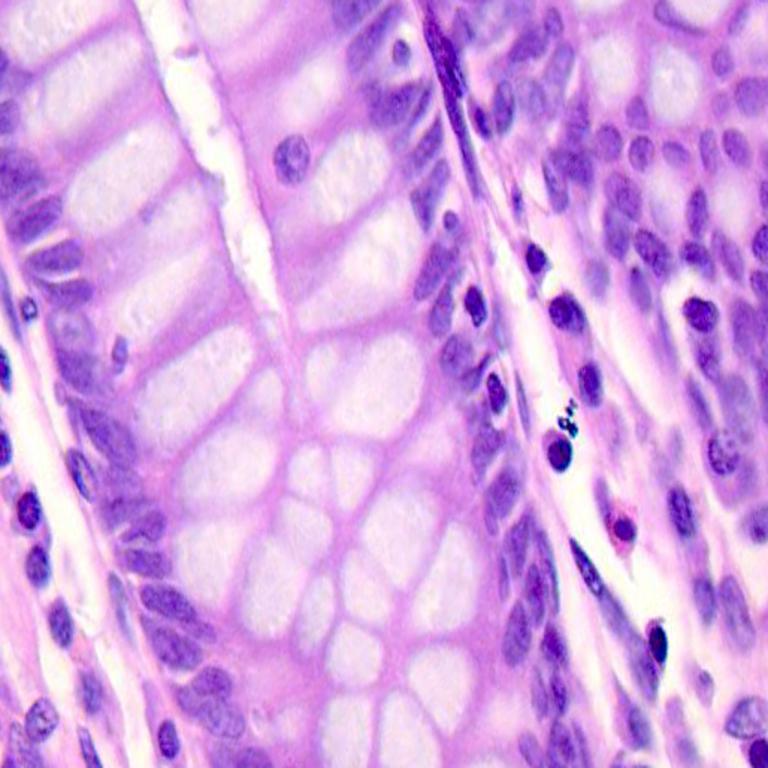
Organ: colon
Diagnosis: benign